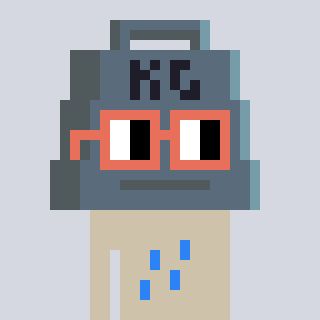
a pixel art character with square orange glasses, a weight-shaped head and a bege-colored body on a cool background